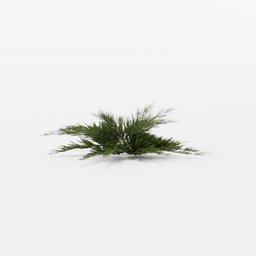
Label: nature